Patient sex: F
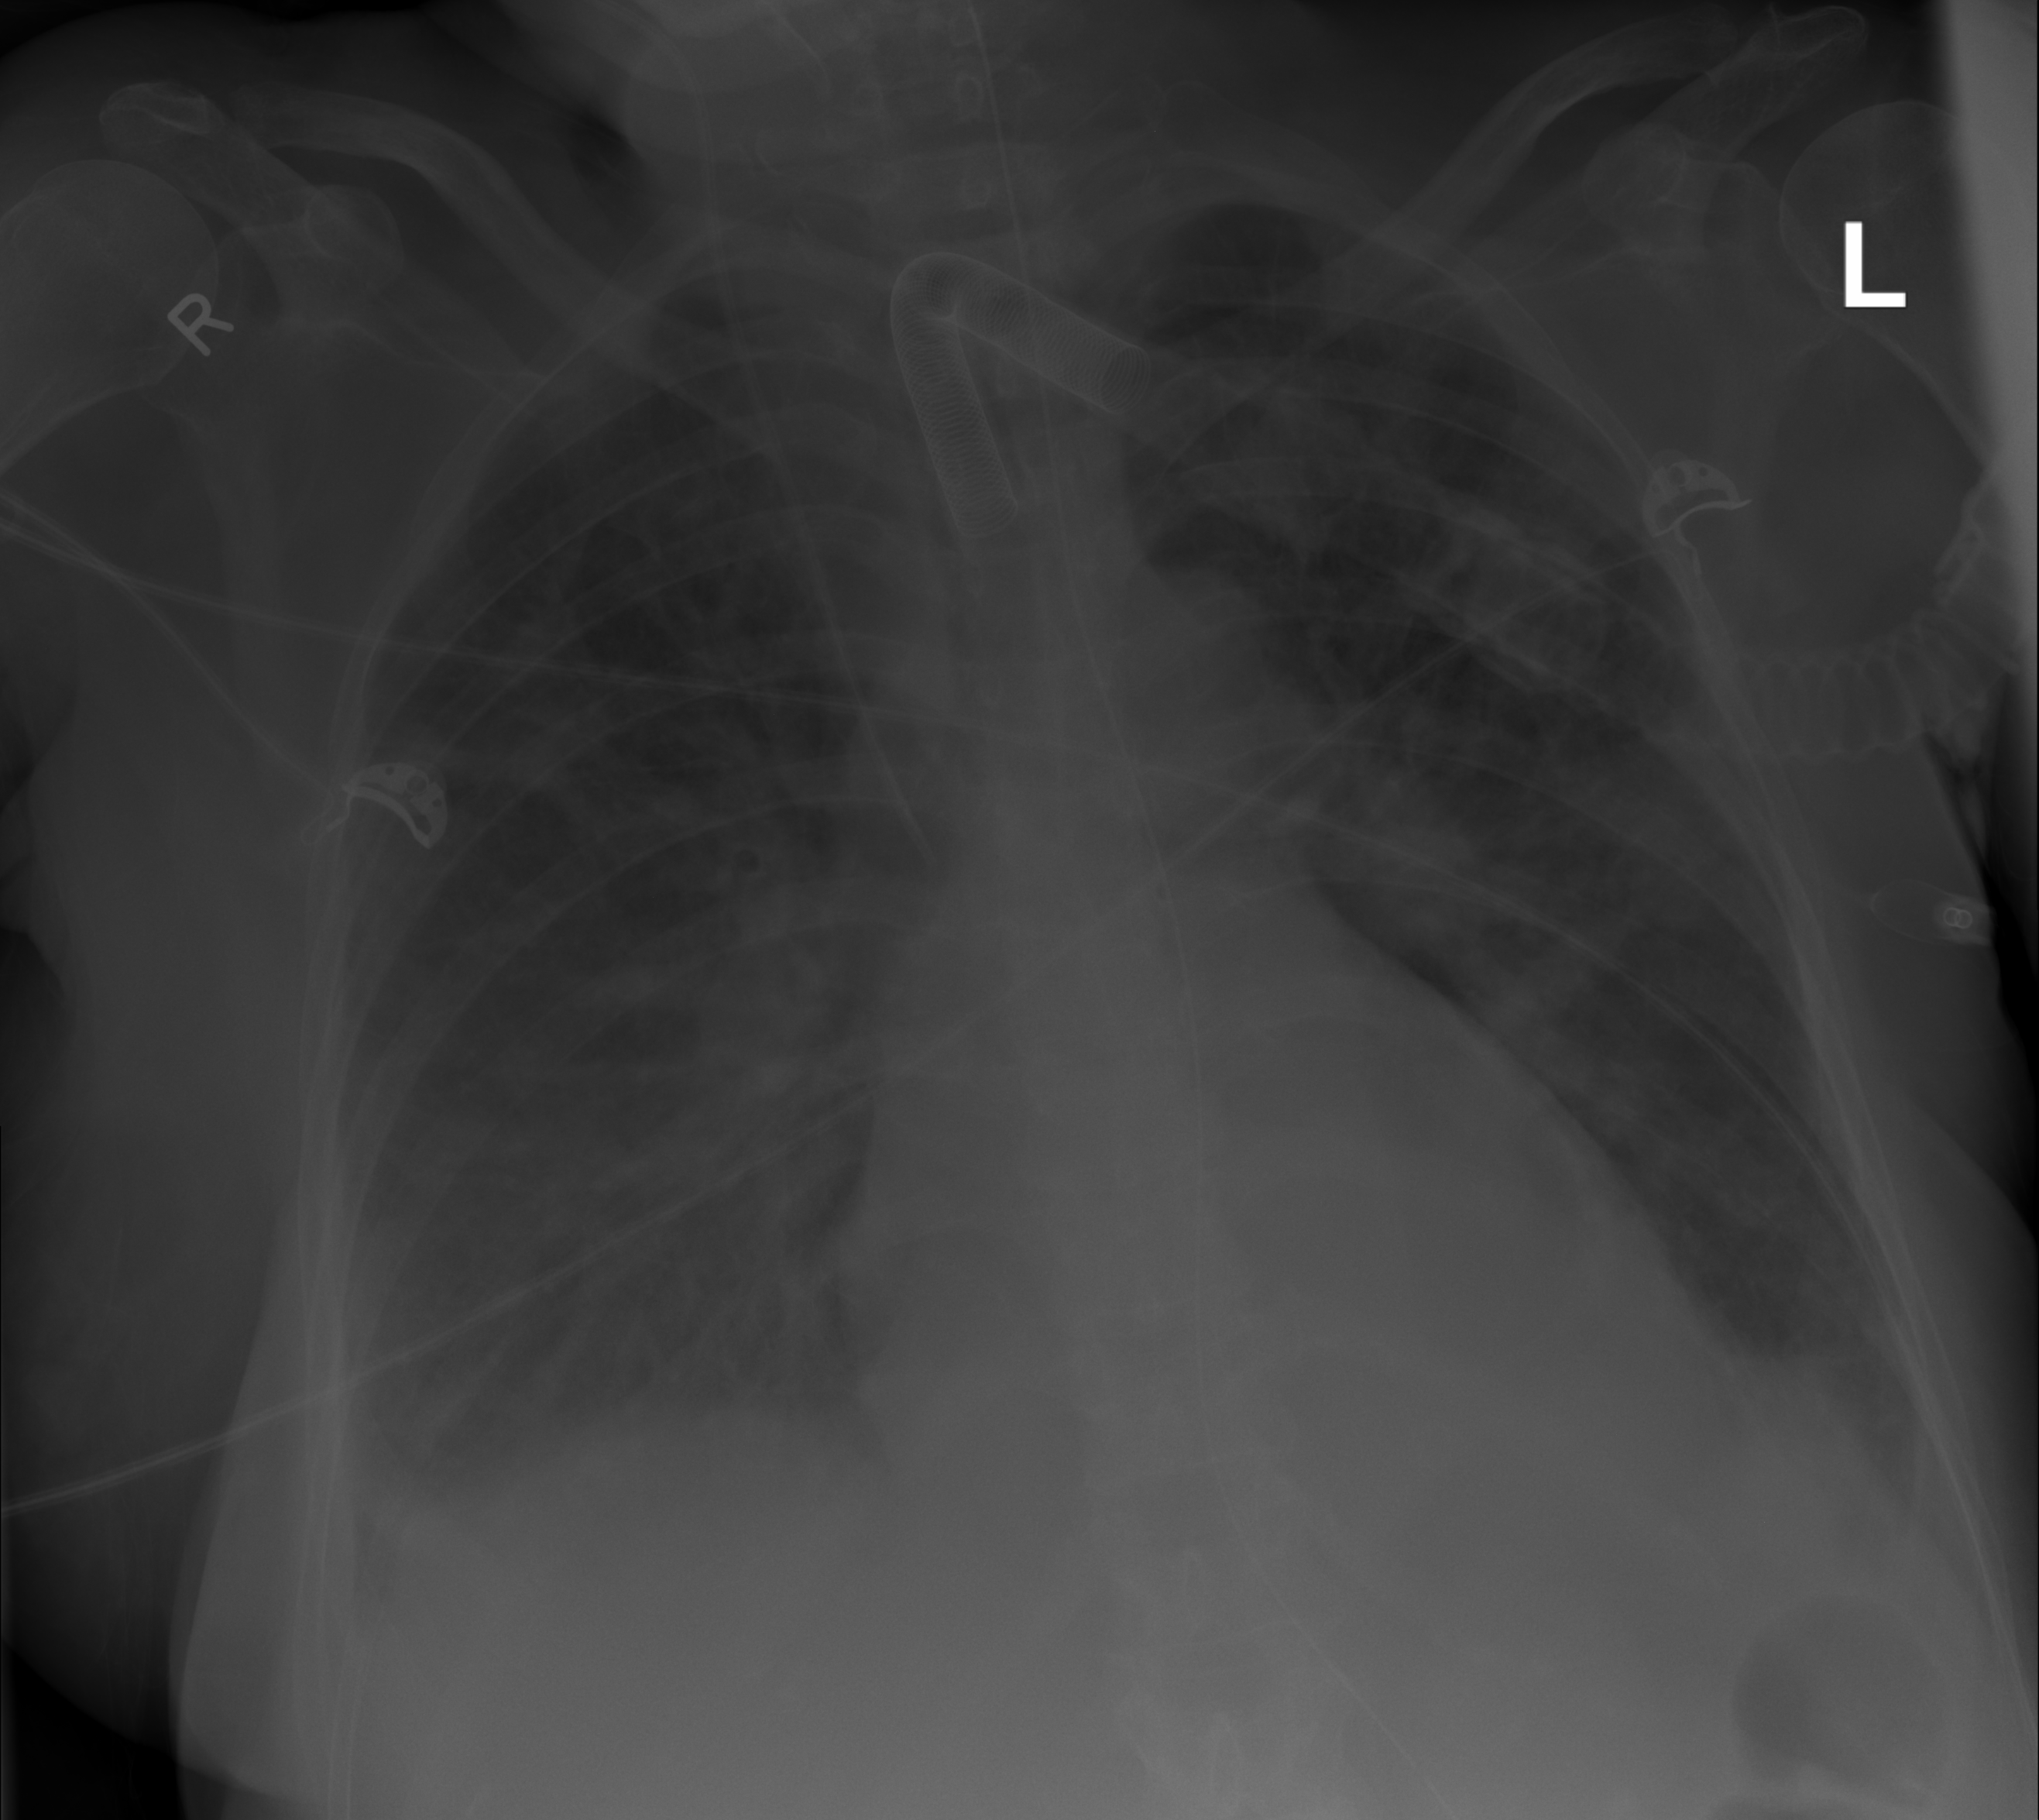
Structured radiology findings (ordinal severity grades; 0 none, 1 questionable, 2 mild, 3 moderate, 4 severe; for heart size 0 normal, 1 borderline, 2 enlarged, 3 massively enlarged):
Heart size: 0
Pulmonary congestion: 2
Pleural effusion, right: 2
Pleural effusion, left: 2
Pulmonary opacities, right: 3
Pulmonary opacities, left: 3
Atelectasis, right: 2
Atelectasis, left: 2